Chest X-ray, AP view. Patient: 45 years old, sex M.
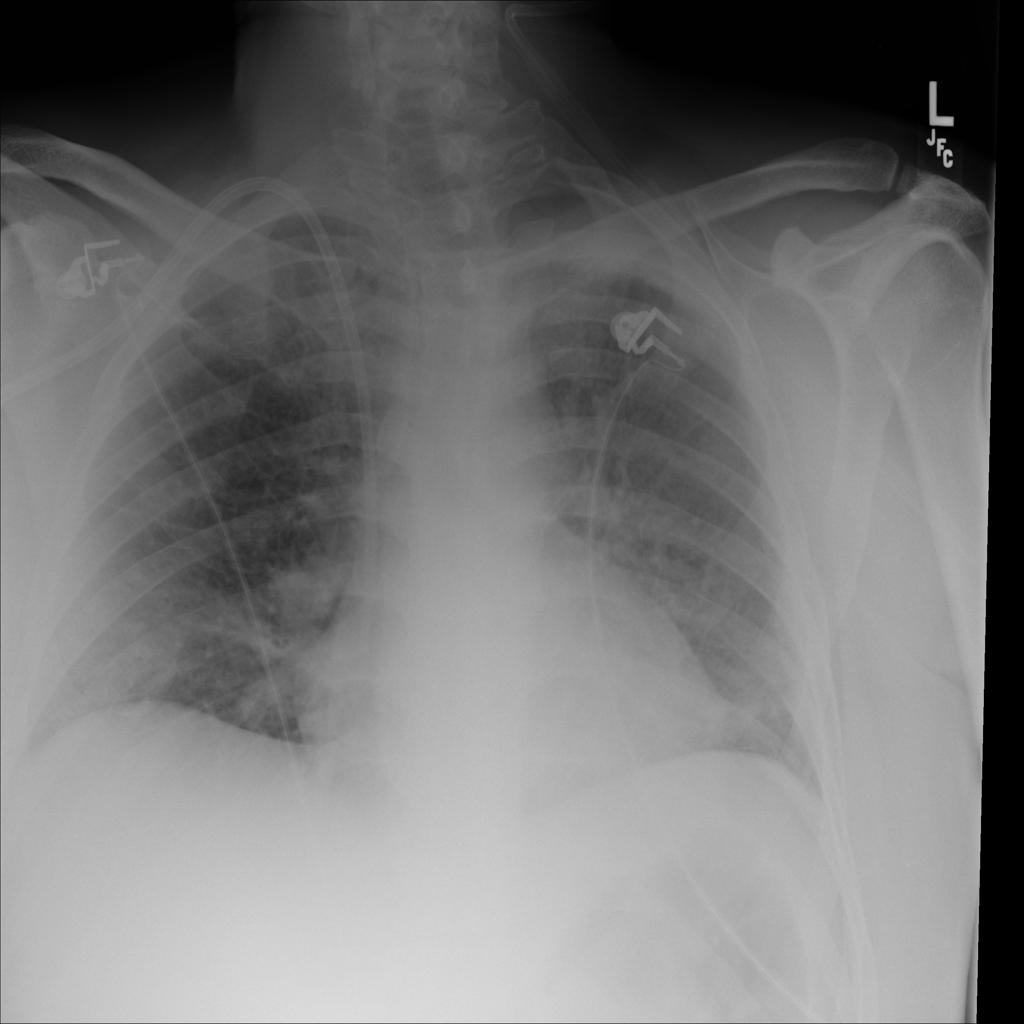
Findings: Edema